Field crop: maize
Growth stage: 2
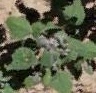
Species: chenopodium